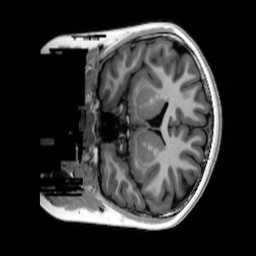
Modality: T1w
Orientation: coronal
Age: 11
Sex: male
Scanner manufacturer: siemens
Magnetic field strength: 3 T
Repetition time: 4 s
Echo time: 0.00289 s